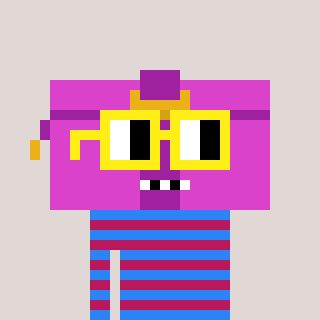
a pixel art character with square yellow glasses, a clutch-shaped head and a darkpink-colored body on a warm background